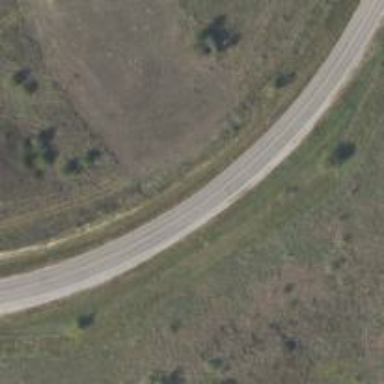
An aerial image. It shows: Tertiary road.